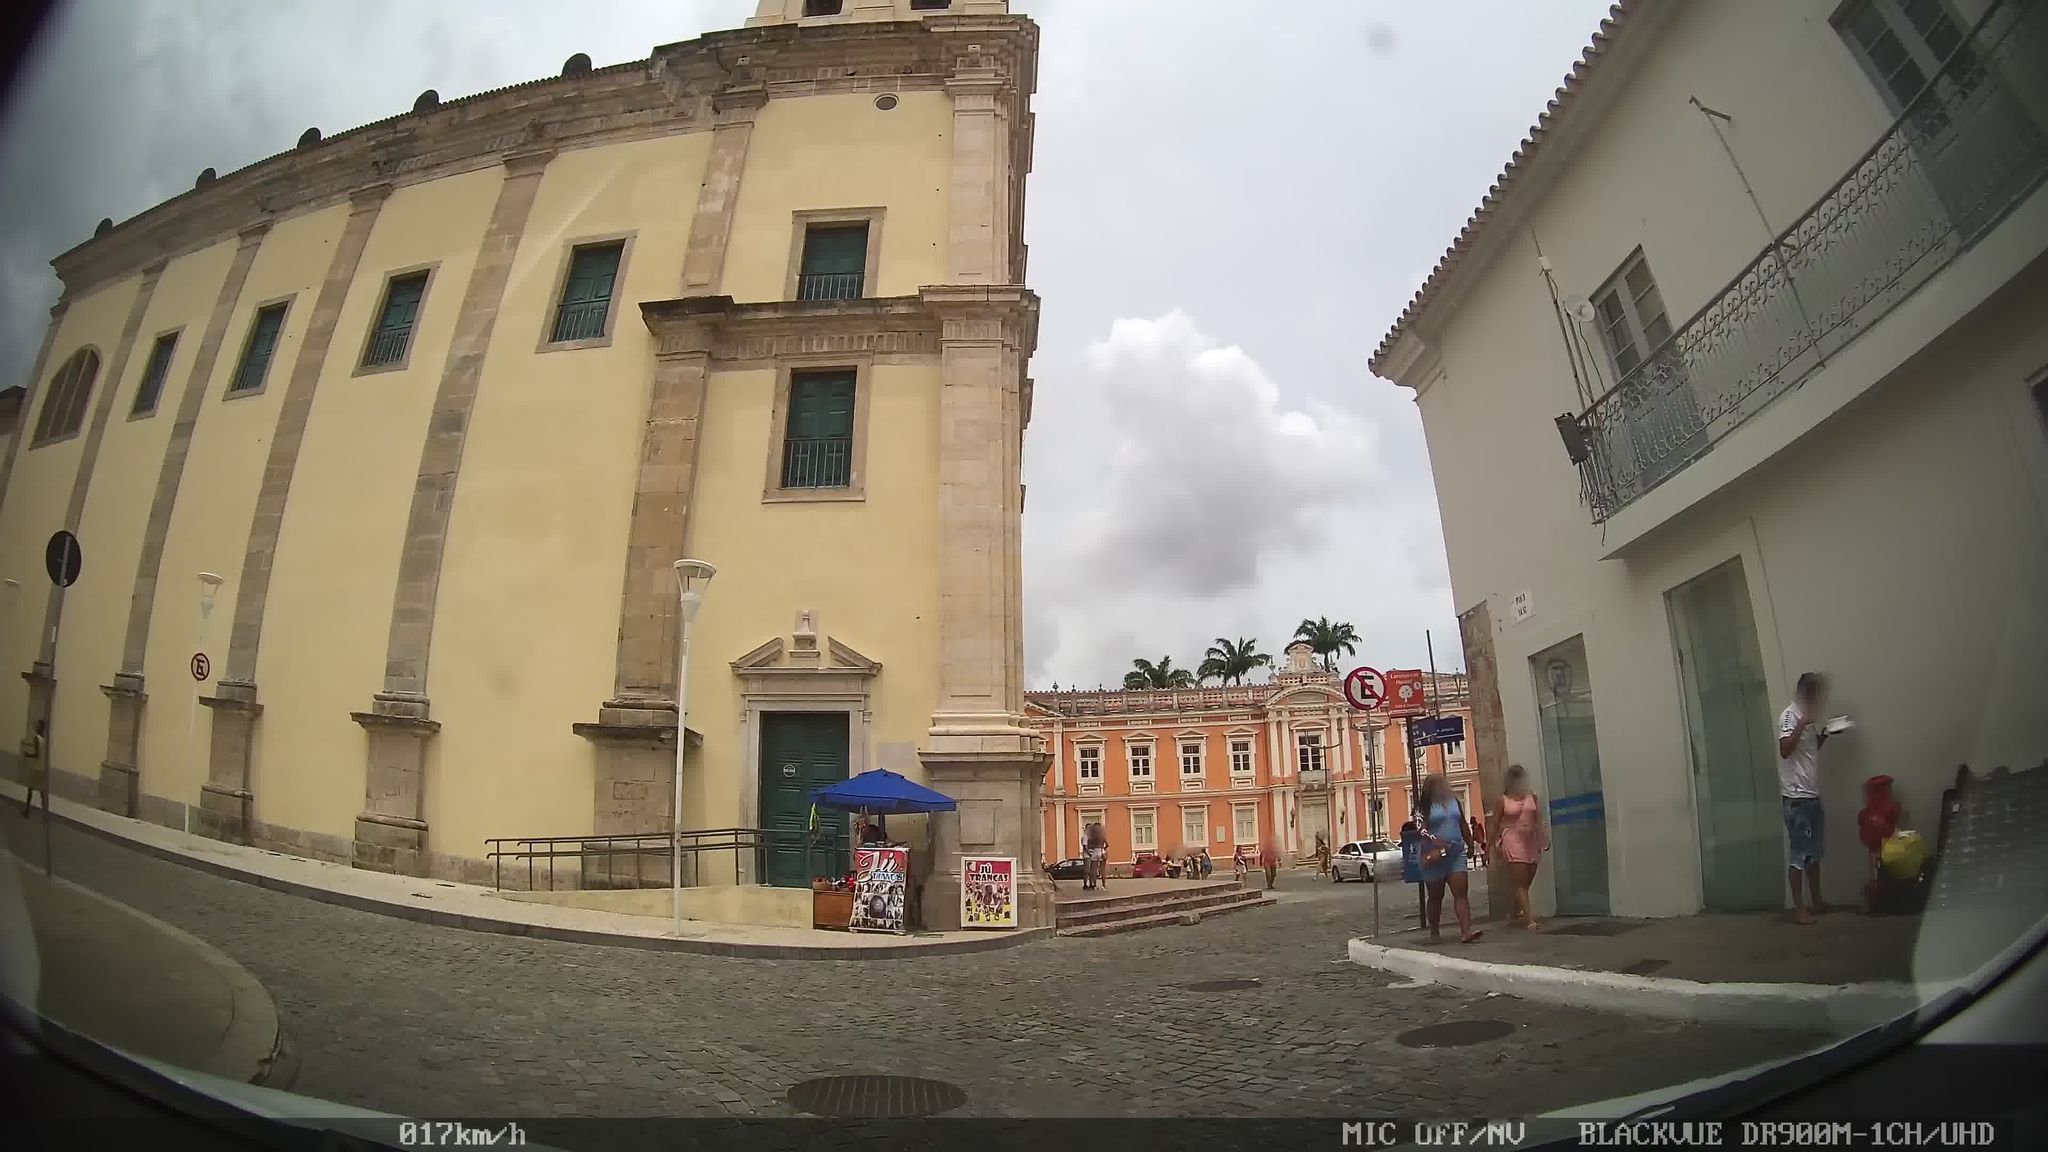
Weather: snowy
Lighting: day
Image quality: good
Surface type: driving surface
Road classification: pedestrian, residential, footway
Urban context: urban centre
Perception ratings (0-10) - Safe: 4.55, Lively: 8.59, Beautiful: 4.77, Boring: 3.42, Depressing: 6.79, Wealthy: 2.09